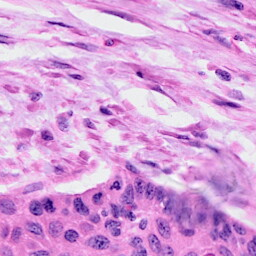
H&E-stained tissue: Cervix